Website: walmart
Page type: payment
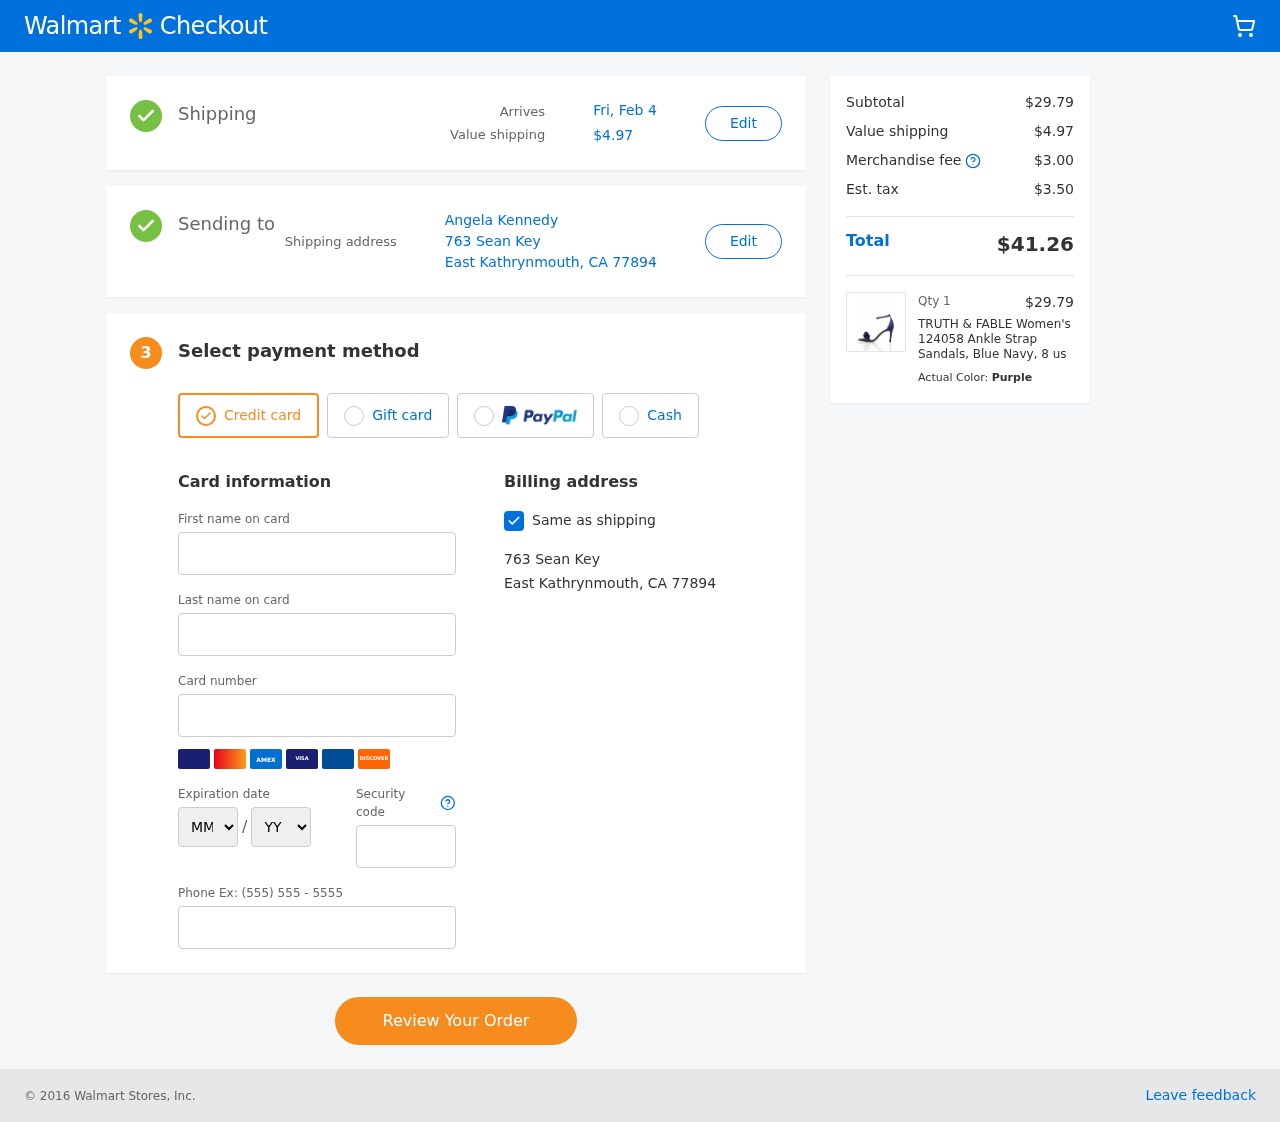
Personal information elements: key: PII_CARD_EXPIRY_MONTH
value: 11
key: PII_CARD_EXPIRY_YEAR
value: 29
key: PII_CITY_STATE_ZIP
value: East Kathrynmouth, CA 77894
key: PII_FULLNAME
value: Angela Kennedy
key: PII_STREET
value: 763 Sean Key
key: PII_FIRSTNAME
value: Angela
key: PII_LASTNAME
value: Kennedy
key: PII_CARD_NUMBER
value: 6547 7453 4981 8507
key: PII_CARD_CVV
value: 989
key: PII_PHONE
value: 6214629813
Product elements: key: PRODUCT1_NAME
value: TRUTH & FABLE Women's 124058 Ankle Strap Sandals, Blue Navy, 8 us
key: PRODUCT1_PRICE
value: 29.79
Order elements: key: ORDER_DELIVERY_DATE
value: Fri, Feb 4
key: ORDER_SHIPPING_COST
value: $4.97
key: ORDER_SUBTOTAL
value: $29.79
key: ORDER_MERCHANDISE_FEE
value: $3.00
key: ORDER_TAX
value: $3.50
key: ORDER_TOTAL
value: $41.26
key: ORDER_NUM_ITEMS
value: Qty 1